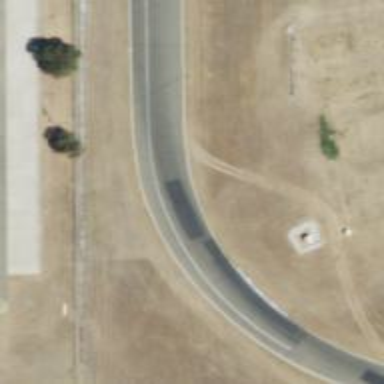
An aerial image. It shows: Motor sport raceway with asphalt surface.